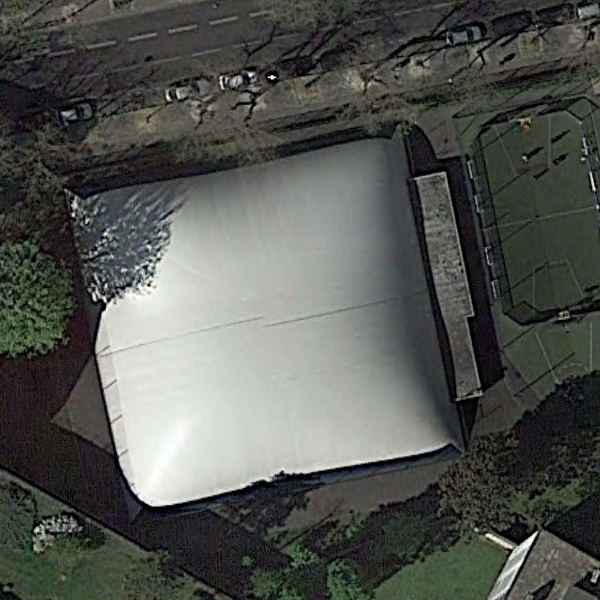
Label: Center